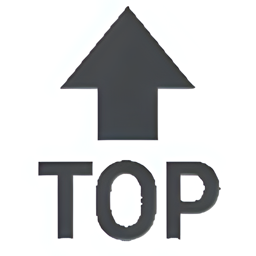
Name: top with upwards arrow above
Emoji: 🔝
Group: Symbols
Sub-group: arrow